Question:
In my screenshot above, I would like to change the black highlight color in the above image to white. Would anyone know how to do this? This is a NavigationView control in UWP.
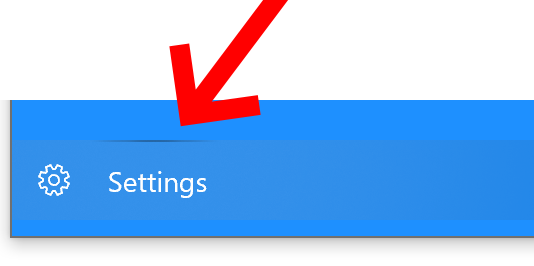
Answer: I found a way to make it work, I set the RequestedTheme to Dark in NavigationView, and whatever is in the view I set it to light.
'''
<NavigationView RequestedTheme="Dark" x:Name="MainNavView">
<Frame RequestedTheme="Light" x:Name="MainFrame" Content=""/>
</NavigationView>
'''
Some additional settings I use to style my Navigation View to blue:
'''
<Grid.Resources>
<SolidColorBrush x:Key="NavigationViewExpandedPaneBackground" Color="DodgerBlue"/>
<SolidColorBrush x:Key="NavigationViewDefaultPaneBackground" Color="DodgerBlue" />
<SolidColorBrush x:Key="NavigationViewSelectionIndicatorForeground" Color="White" />
</Grid.Resources>
'''